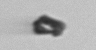
Label: detritus_transparent